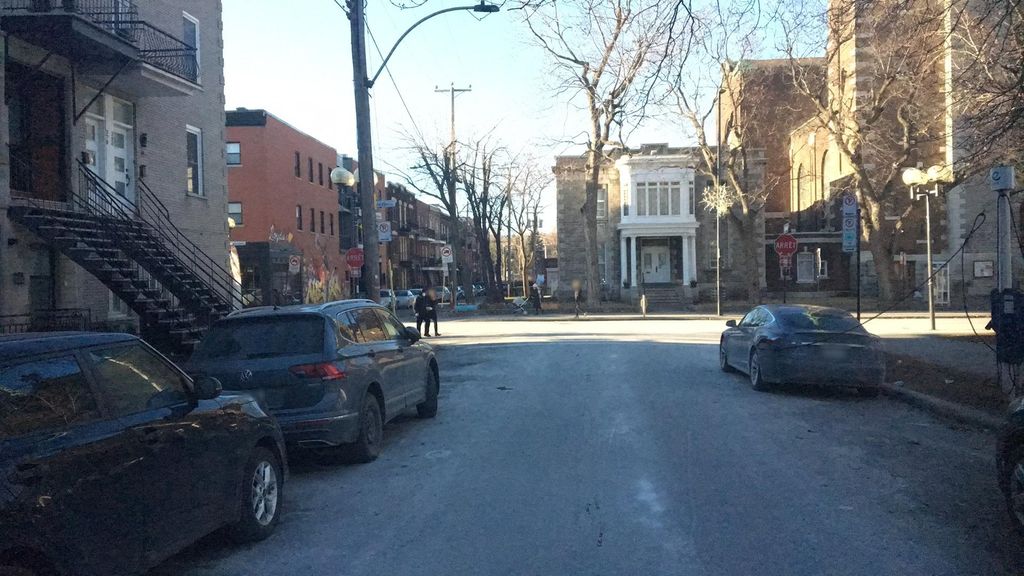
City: montreal